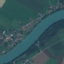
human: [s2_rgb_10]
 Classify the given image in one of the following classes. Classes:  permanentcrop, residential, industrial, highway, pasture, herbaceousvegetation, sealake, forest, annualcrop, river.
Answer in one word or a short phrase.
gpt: River